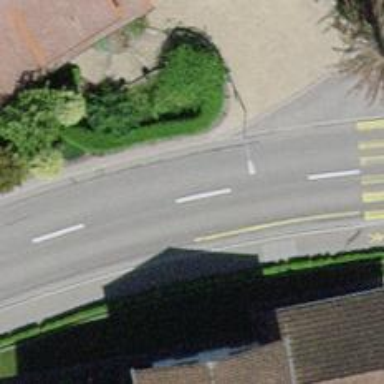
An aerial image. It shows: Hedge acting as barrier.